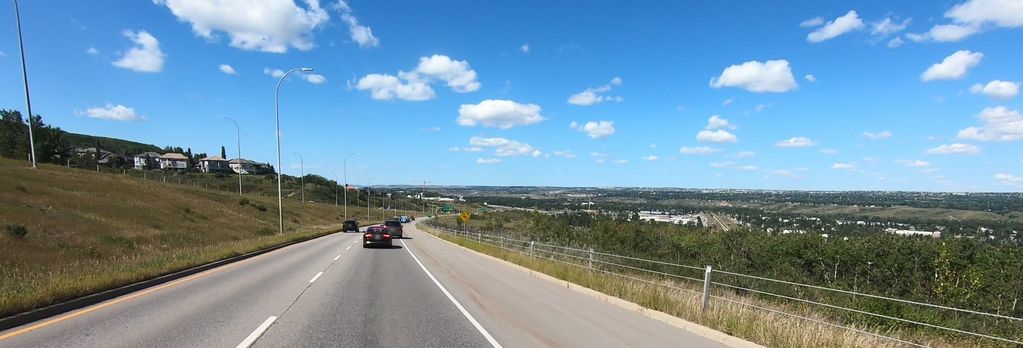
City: calgary